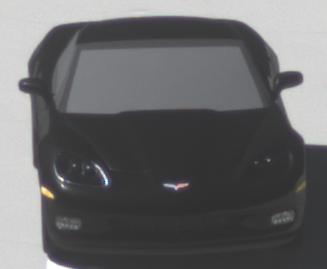
Make: Chevrolet
Model: Corvette Coupé
Detailed model: Corvette (C6) Coupé
Model produced from: 2005/02
Model produced until: 2008/03
Doors: 3
Color: black
Road condition: dry road
Daytime: midday
Contrast: high contrast